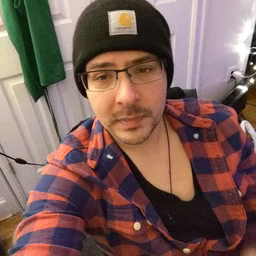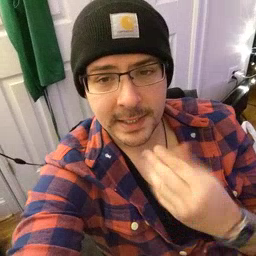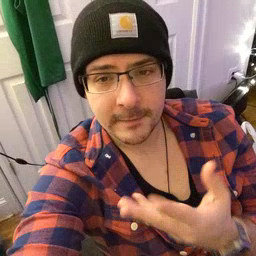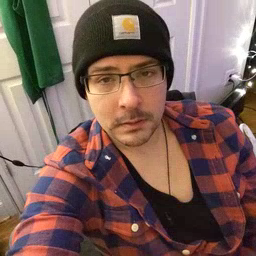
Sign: give